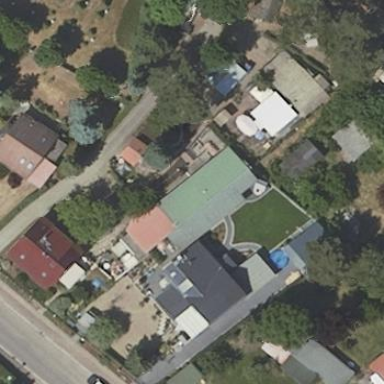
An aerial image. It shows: Shed.